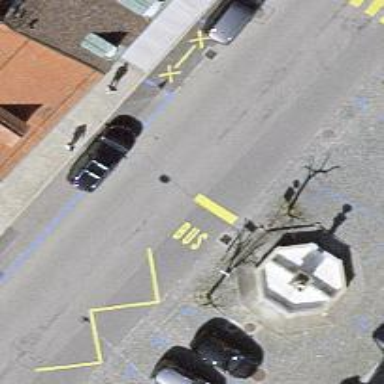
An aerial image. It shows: Public transport stop position.